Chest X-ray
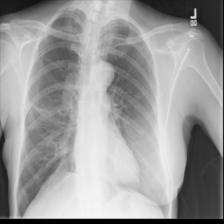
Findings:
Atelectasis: positive
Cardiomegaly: negative
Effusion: negative
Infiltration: negative
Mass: negative
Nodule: negative
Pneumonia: negative
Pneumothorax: negative
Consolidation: negative
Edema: negative
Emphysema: negative
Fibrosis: negative
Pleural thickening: negative
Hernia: negative